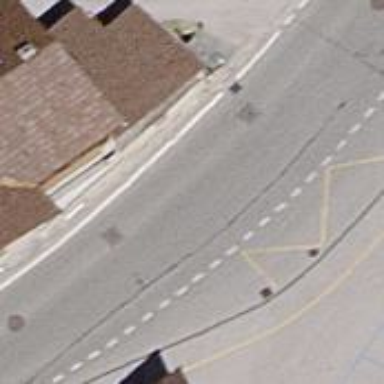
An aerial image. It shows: Asphalt road classified as tertiary.